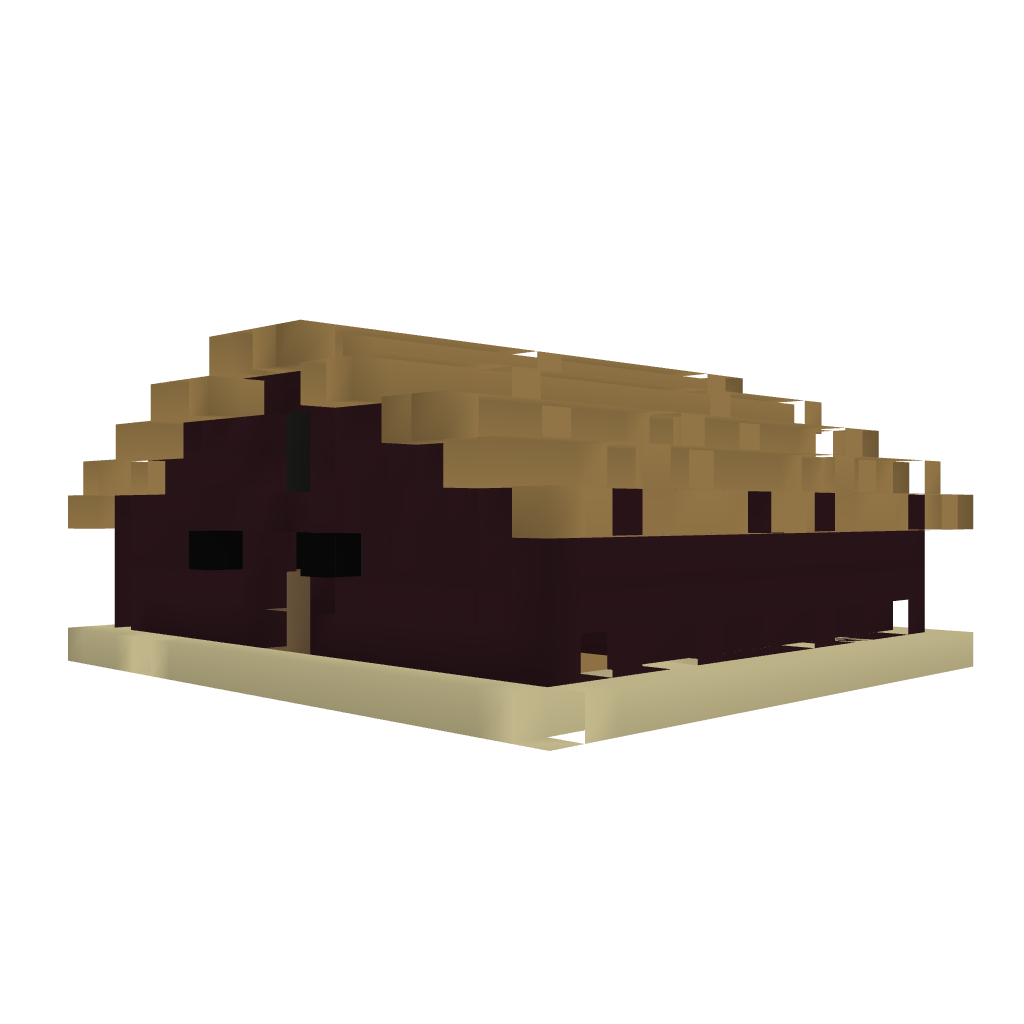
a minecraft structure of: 4-horse Stable